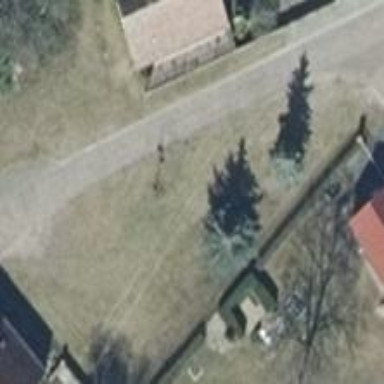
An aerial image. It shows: Evergreen tree with needle-leaved leaves.